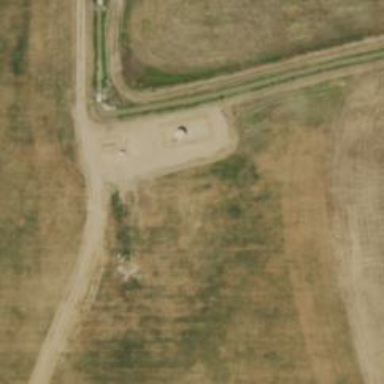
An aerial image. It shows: Storage tank that is man-made.